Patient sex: M
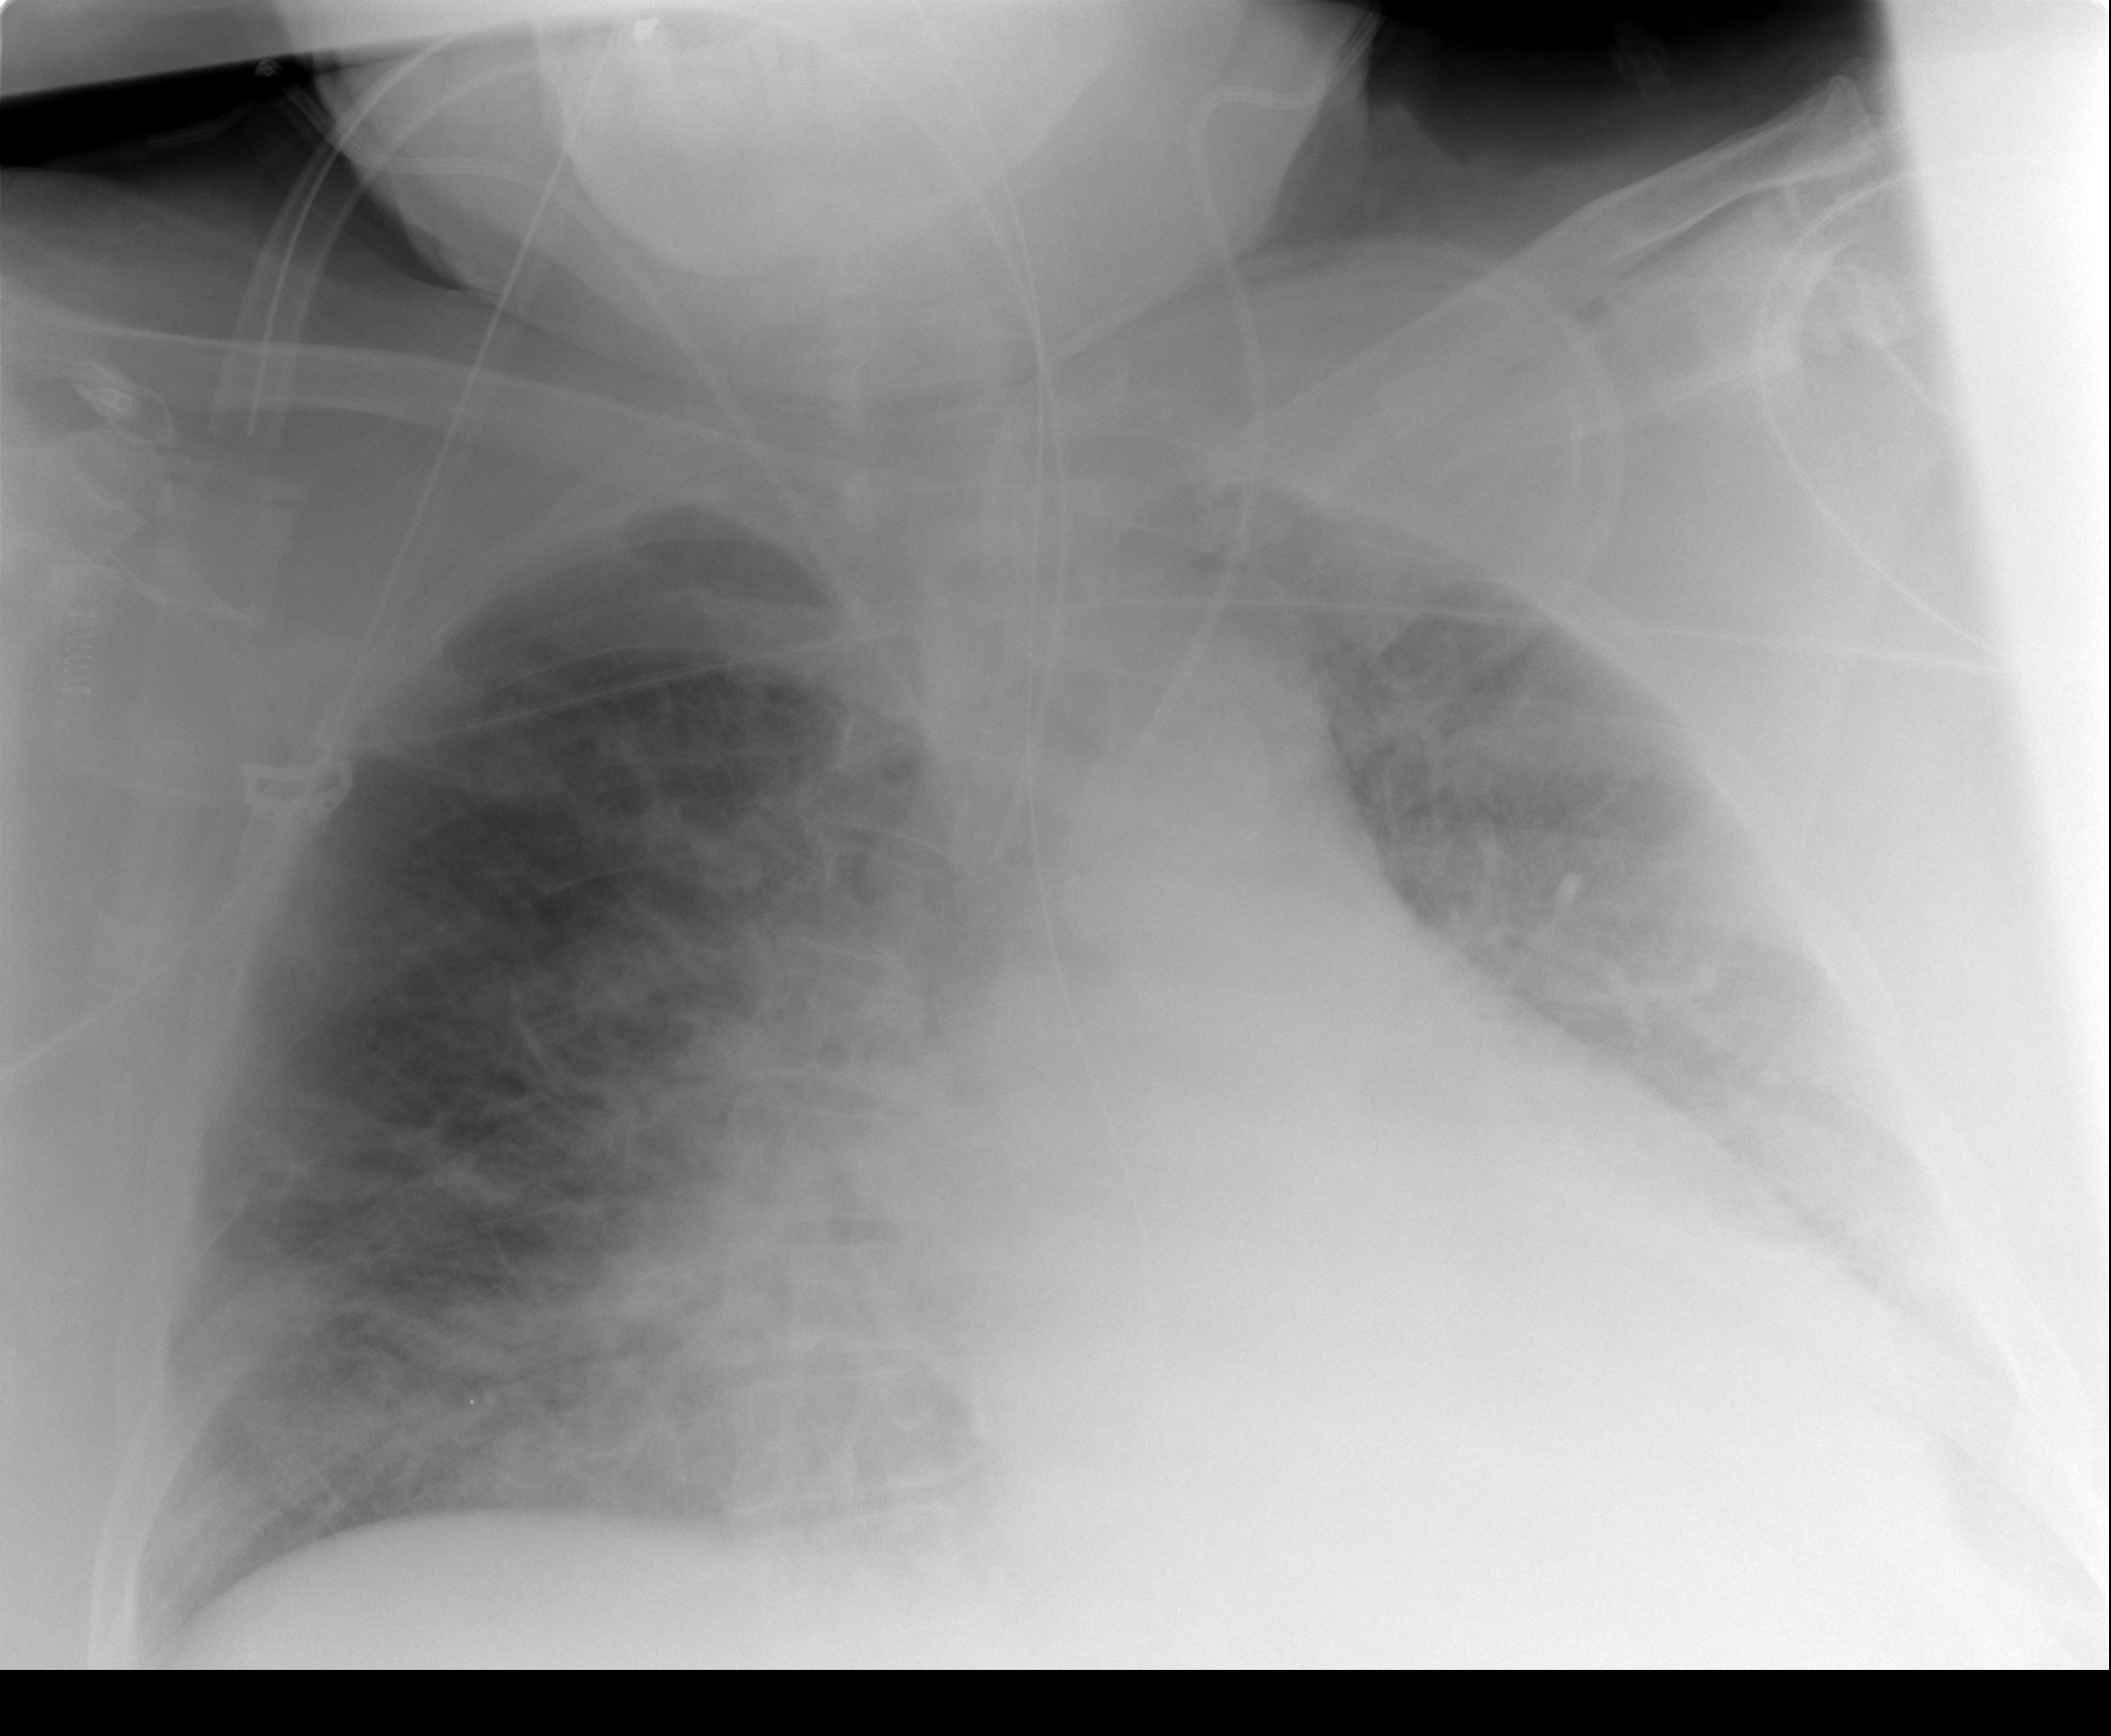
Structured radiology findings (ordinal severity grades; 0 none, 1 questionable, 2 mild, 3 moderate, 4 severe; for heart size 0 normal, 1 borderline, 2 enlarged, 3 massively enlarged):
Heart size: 0
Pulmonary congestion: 2
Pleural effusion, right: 0
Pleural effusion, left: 1
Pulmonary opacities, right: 2
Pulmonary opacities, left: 2
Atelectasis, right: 0
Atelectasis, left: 0